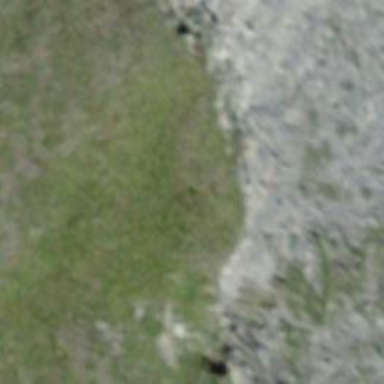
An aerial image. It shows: Natural cliff.